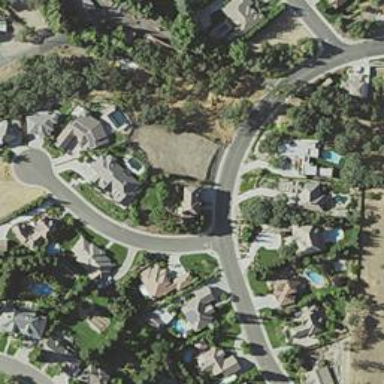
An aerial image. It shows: Residential road.